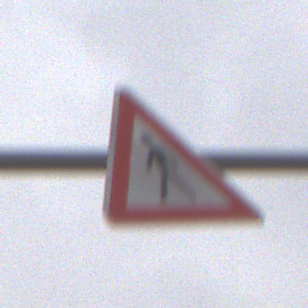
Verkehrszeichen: FussgaengerRechts
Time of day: Midday
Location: Outdoor (RoadRail)
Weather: Overcast
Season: NotSpecified
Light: Natural